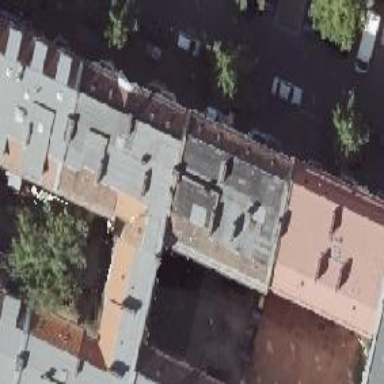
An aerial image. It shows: Building consisting of apartments with double saltbox roof shape.